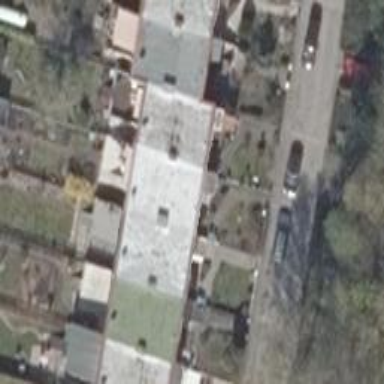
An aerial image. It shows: Terrace building.